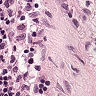
Metastatic tissue present: no